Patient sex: M
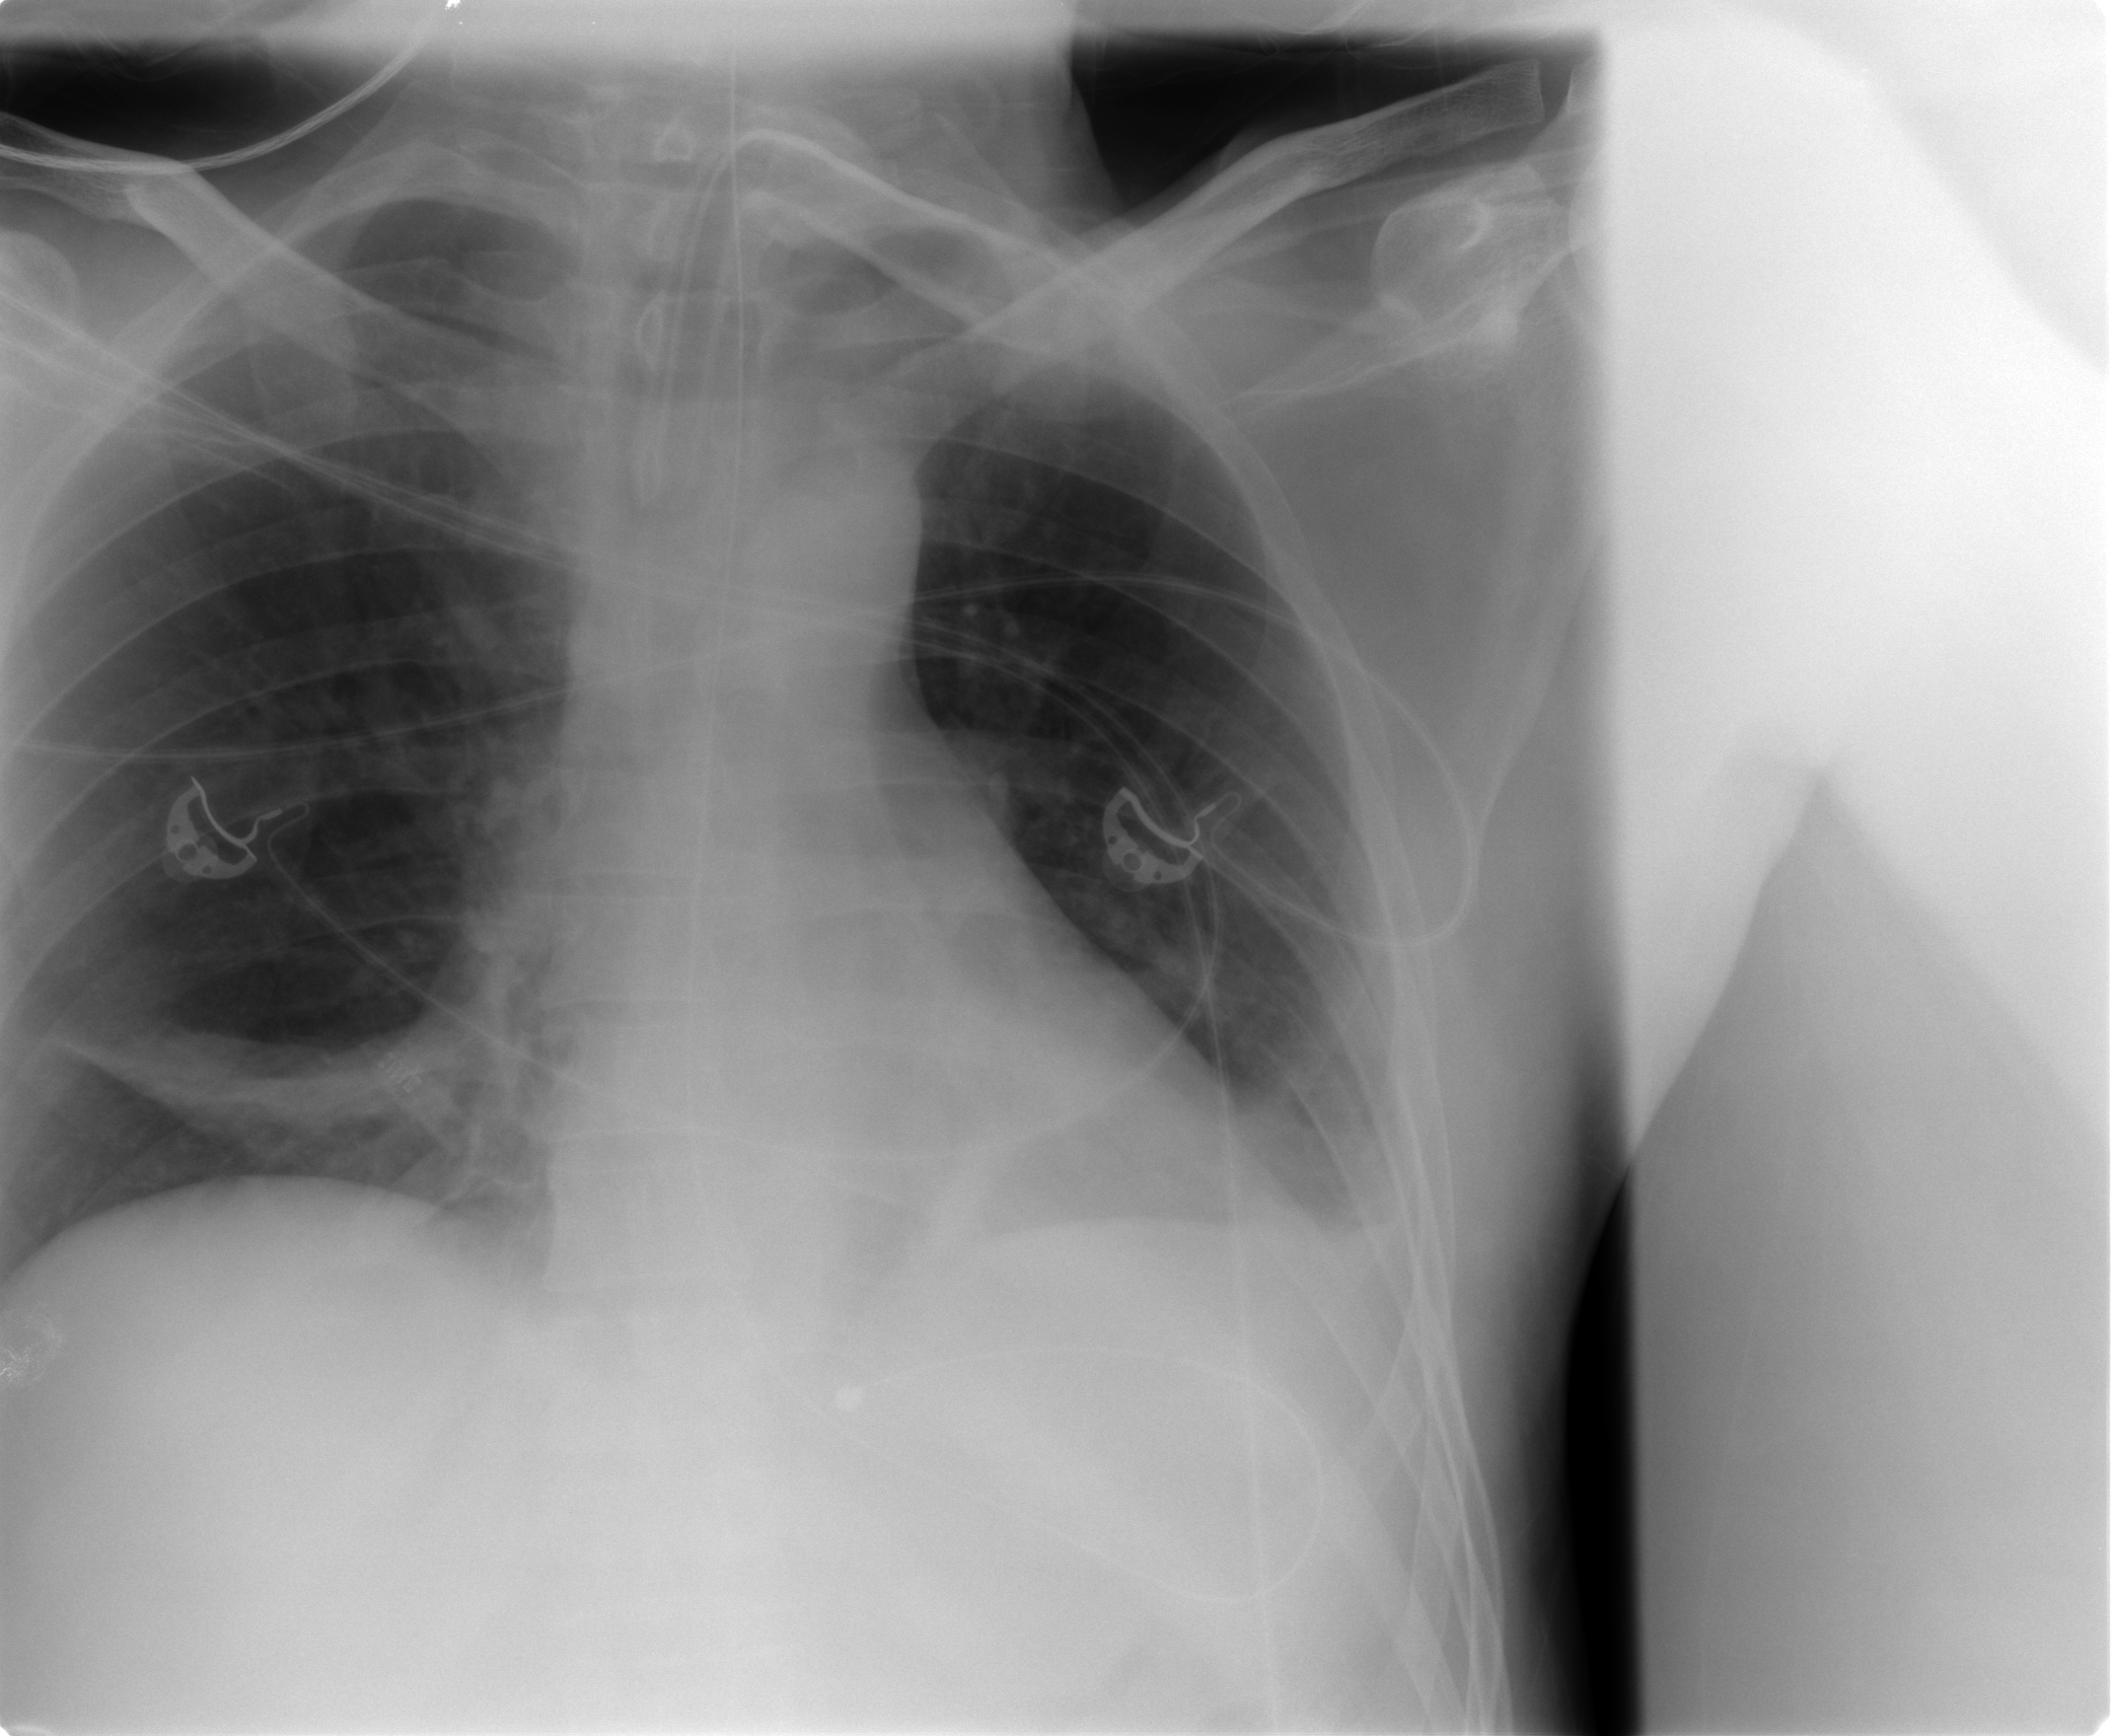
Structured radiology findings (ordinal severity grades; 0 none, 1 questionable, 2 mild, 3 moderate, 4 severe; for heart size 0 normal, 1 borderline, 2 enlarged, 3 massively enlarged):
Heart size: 0
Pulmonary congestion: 0
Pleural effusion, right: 0
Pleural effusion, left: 2
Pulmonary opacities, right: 2
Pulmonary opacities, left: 0
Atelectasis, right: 2
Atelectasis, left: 2